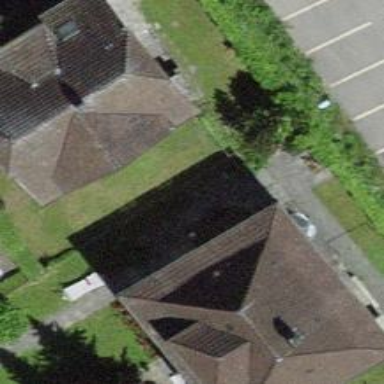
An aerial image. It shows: Building with hipped roof.